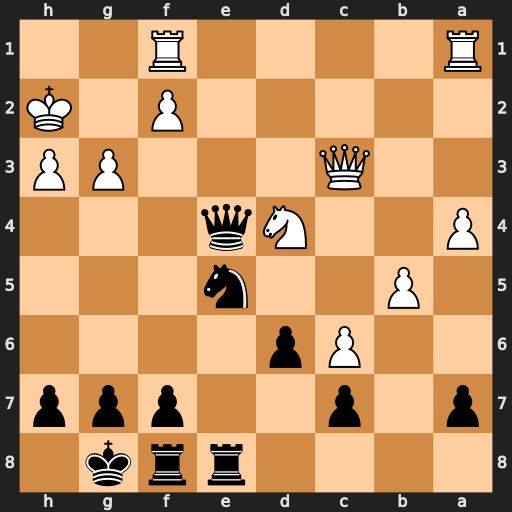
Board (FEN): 4rrk1/p1p2ppp/2Pp4/1P2n3/P2Nq3/2Q3PP/5P1K/R4R2
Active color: b
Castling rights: -
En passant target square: -
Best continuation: Qxd4 Qxd4 Nf3+ Kh1 Nxd4